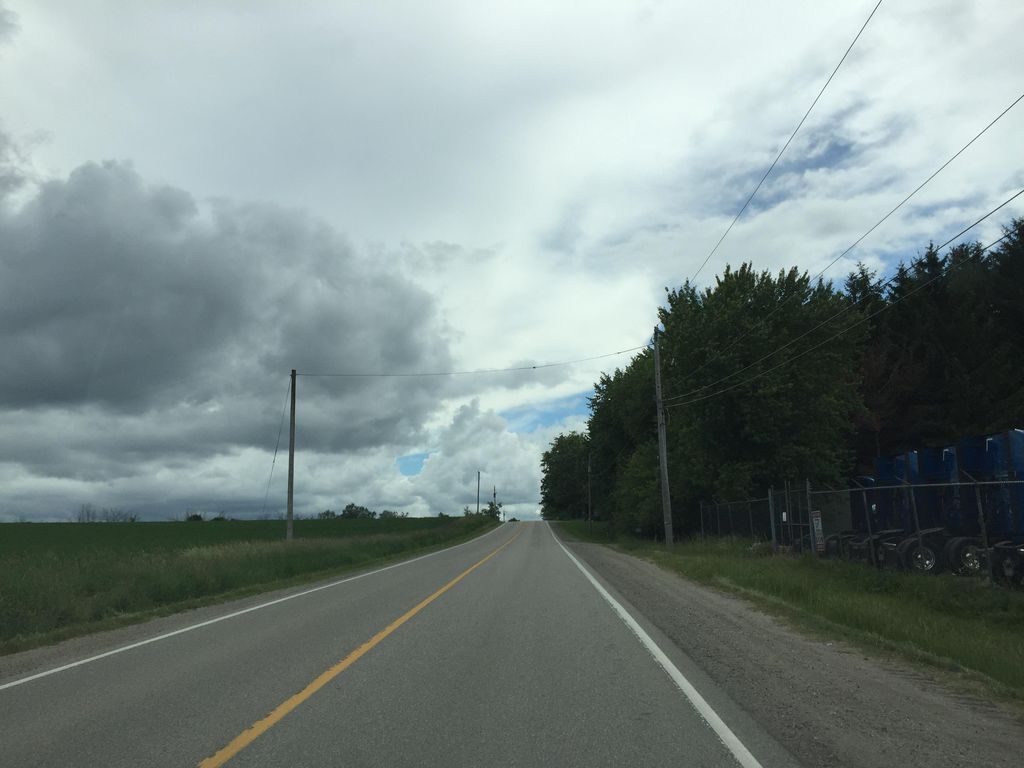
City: kitchener-waterloo